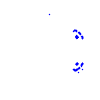
Particle: proton